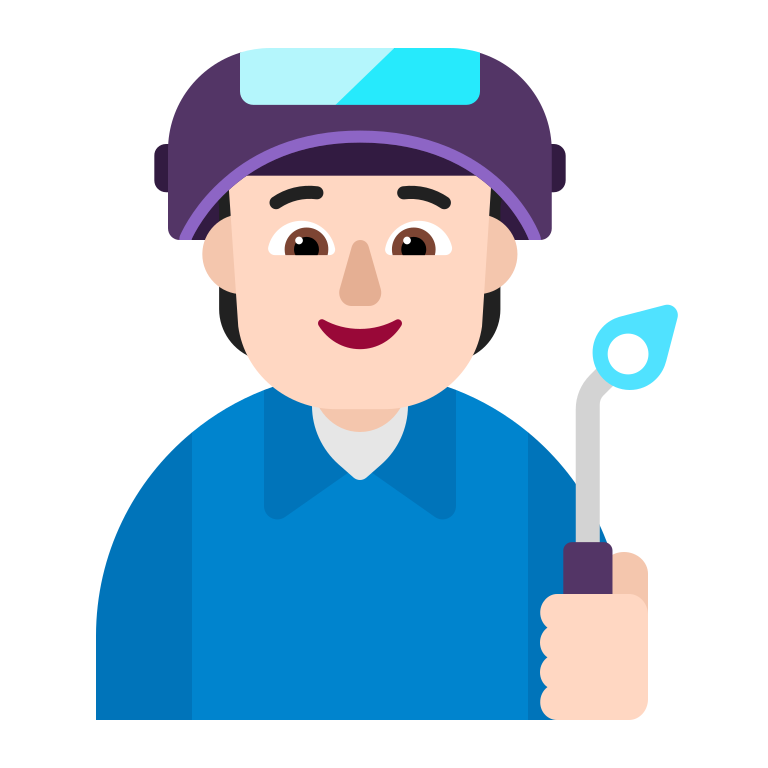
factory worker flat light